Question: I am using <URL> plugin in my asp.net mvc application.
Jquerygrid search function working as expecting. But I want only search with "contains or not". How can I do that?
My search picture is shown below:

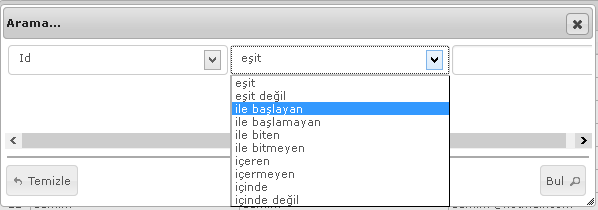
Answer: You need to use the 'SearchOptions' list on the 'JQGridColumn' to specify which filter criteria you want to use for a given column.
If you leave the 'SearchOptions' empty then it will display all the search rules, so you need to write something like this:
'''
private void SetUpSearchDialogGrid(JQGrid grid)
{
var column = grid.Columns.Find(c => c.DataField == "Id");
//...
column.SearchOptions.Add(SearchOperation.Contains);
column.SearchOptions.Add(SearchOperation.DoesNotContain);
//..
}
'''